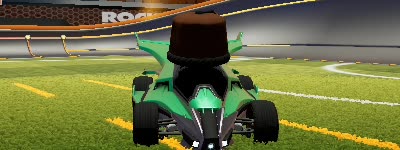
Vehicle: aftershock